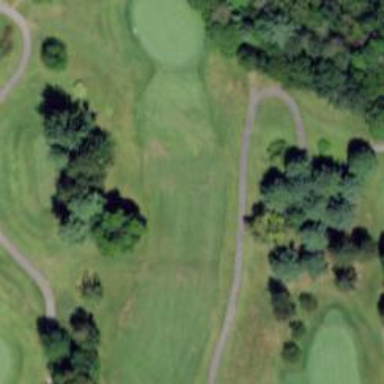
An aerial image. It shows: Golf cartpath that is also road path.